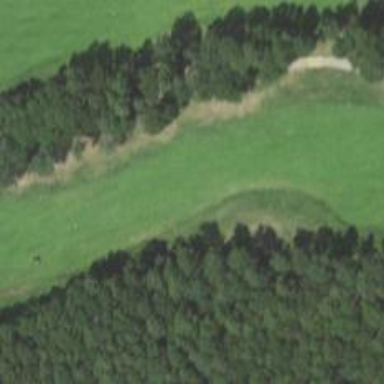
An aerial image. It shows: View of golf hole.